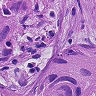
Metastatic tissue present: yes